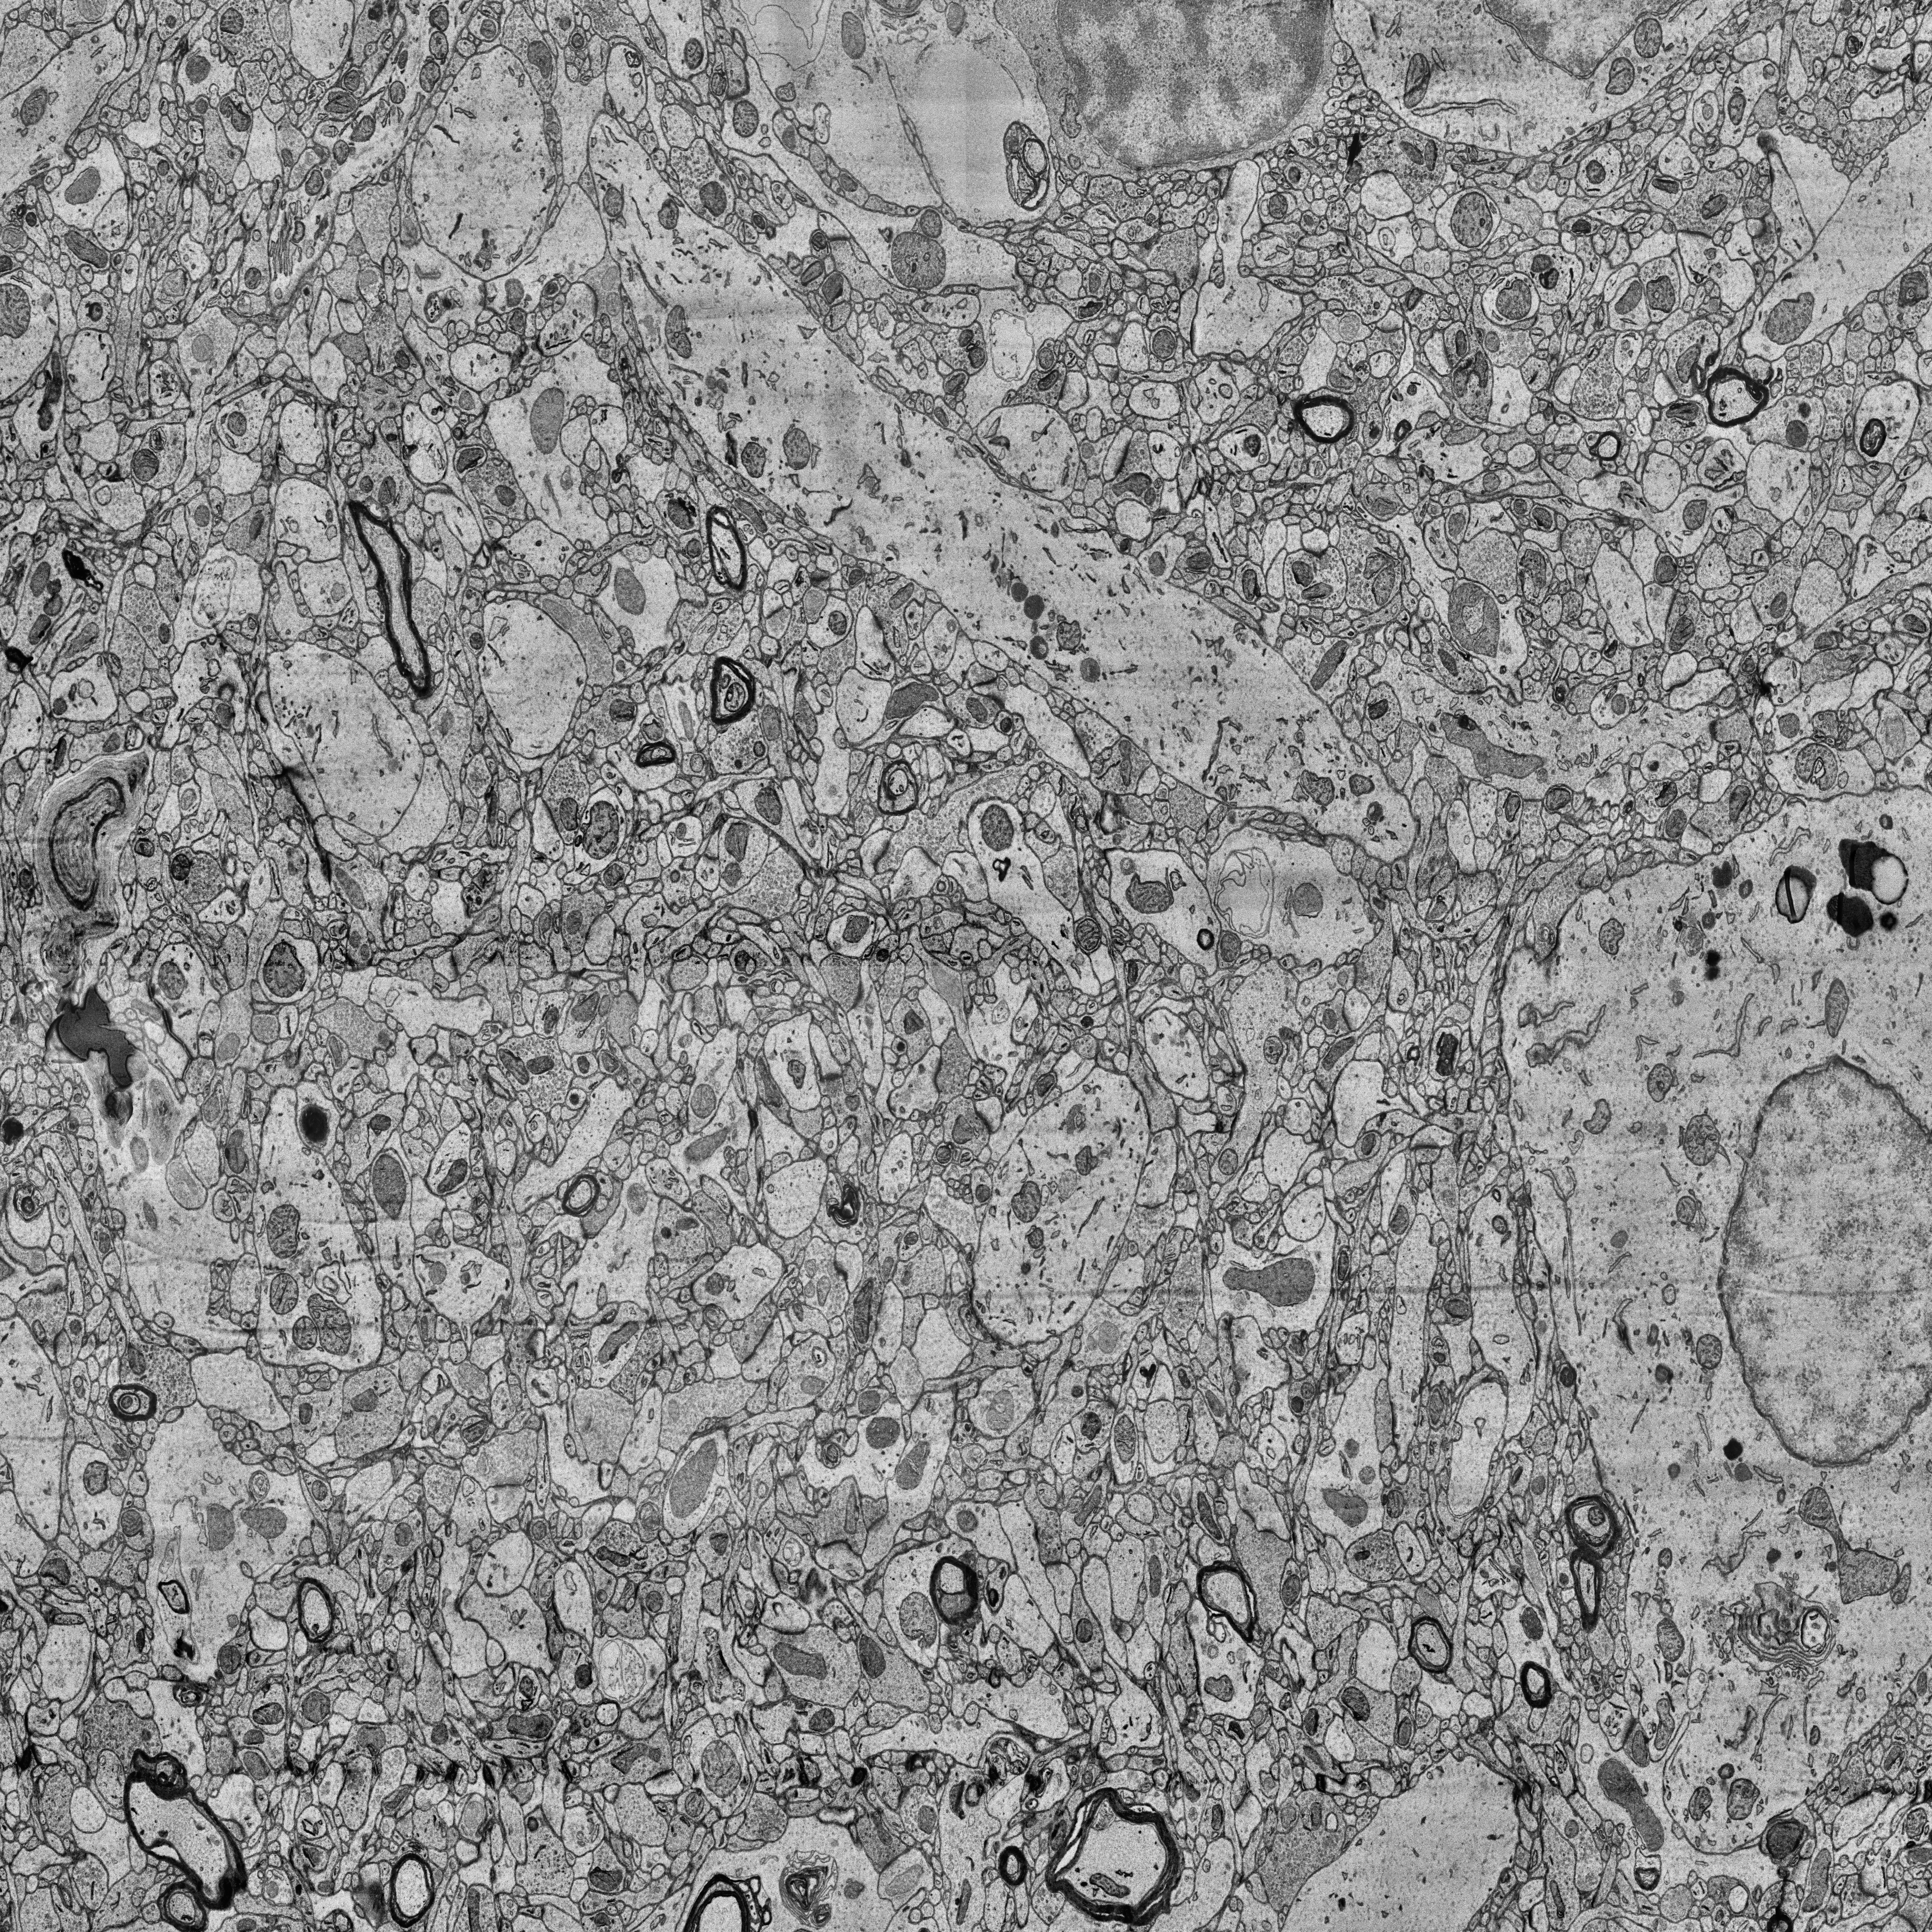
Electron microscopy slice of human cortex tissue
Slice depth (z): 218
Mitochondria instances in slice: 464